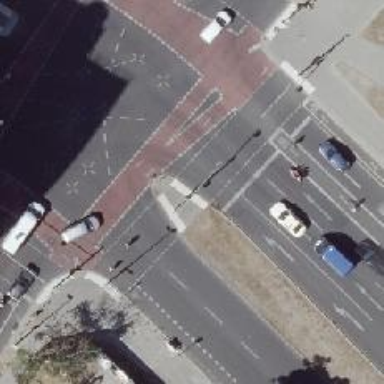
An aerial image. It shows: Traffic island located on footway.